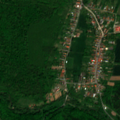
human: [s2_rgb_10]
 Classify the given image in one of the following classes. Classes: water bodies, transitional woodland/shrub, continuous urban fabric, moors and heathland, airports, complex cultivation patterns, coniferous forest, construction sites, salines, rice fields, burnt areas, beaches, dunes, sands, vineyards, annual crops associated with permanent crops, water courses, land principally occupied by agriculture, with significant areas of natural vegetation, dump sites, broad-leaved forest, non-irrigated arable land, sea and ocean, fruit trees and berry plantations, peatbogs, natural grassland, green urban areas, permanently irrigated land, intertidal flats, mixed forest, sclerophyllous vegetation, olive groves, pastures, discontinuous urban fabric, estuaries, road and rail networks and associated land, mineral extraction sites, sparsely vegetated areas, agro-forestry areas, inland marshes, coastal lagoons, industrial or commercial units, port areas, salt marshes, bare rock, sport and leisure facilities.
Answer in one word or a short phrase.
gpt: discontinuous urban fabric, vineyards, complex cultivation patterns, broad-leaved forest, transitional woodland/shrub